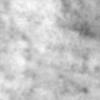
Label: no_change